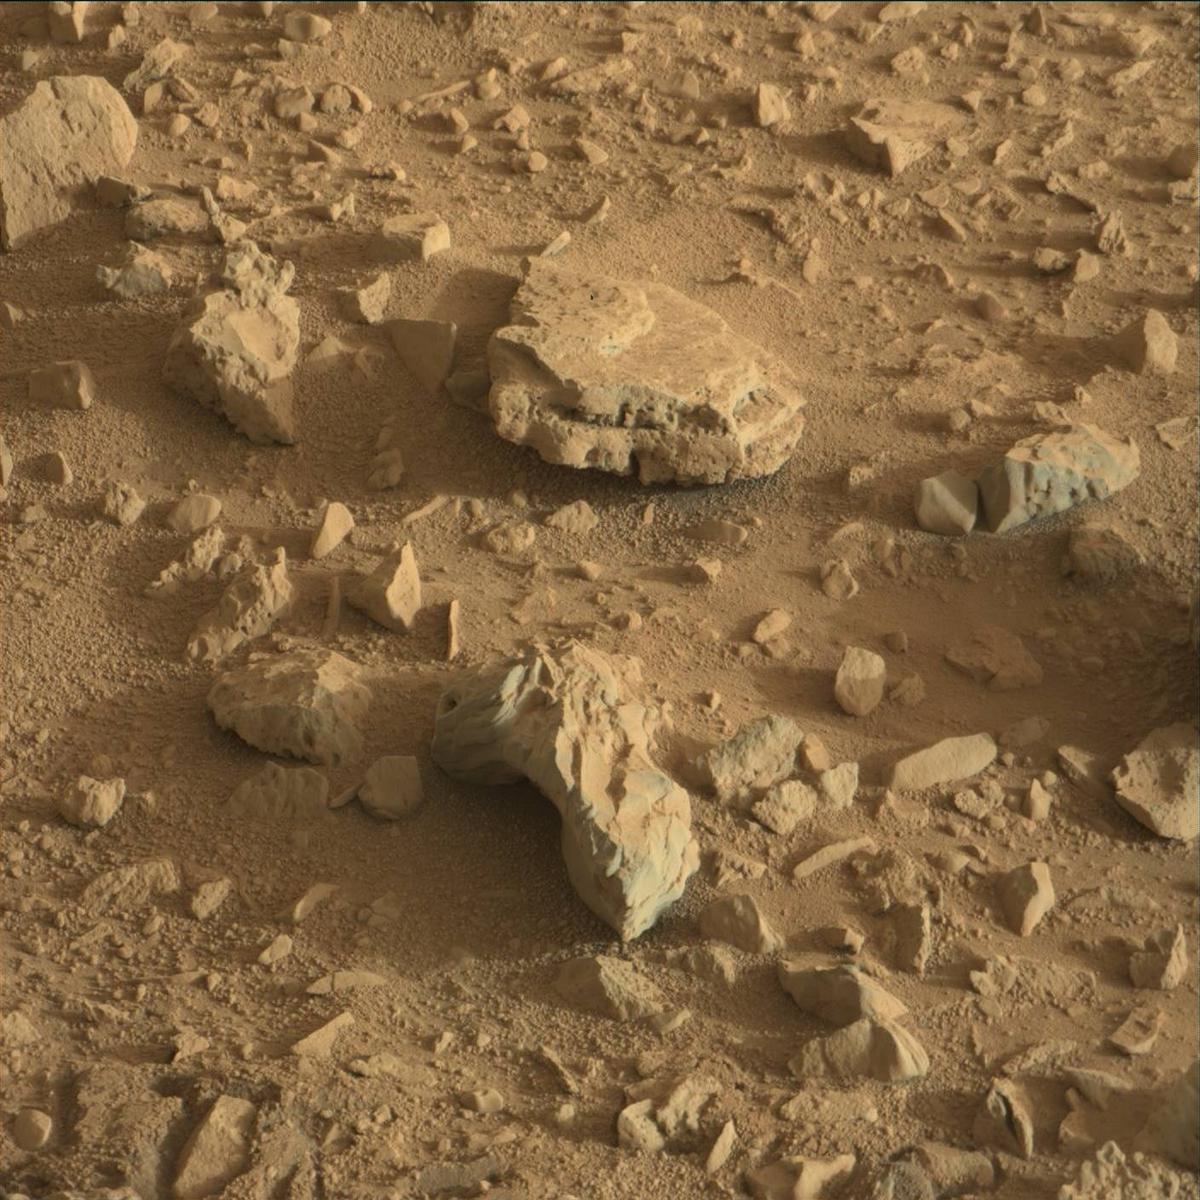
Terrain classes present: Bedrock, Rock, Sand / Soil